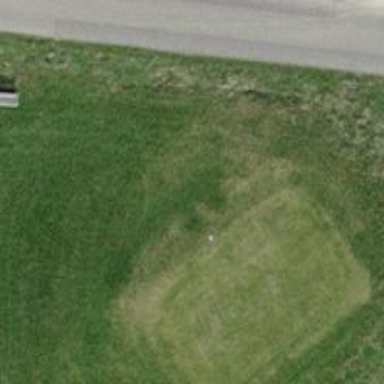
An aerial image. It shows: Grass area designated as golf tee.